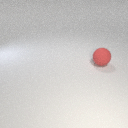
large red rubber sphere